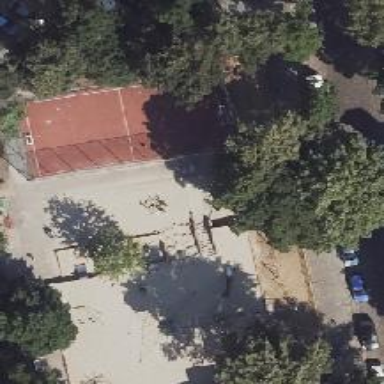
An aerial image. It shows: Playground area with sand play equipment.